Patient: sex M, age 48
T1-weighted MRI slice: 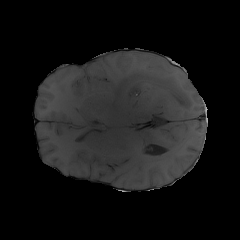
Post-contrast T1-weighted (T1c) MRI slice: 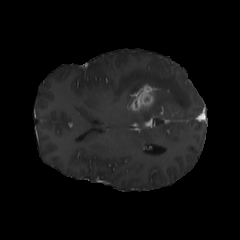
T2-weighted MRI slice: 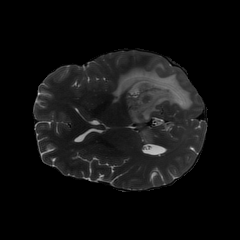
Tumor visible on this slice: yes
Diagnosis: Glioblastoma, IDH-wildtype
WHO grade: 4